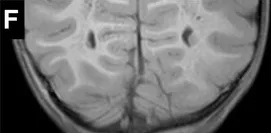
A-f: MRI imaging of the brain of this patient.
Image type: radiology (mri)